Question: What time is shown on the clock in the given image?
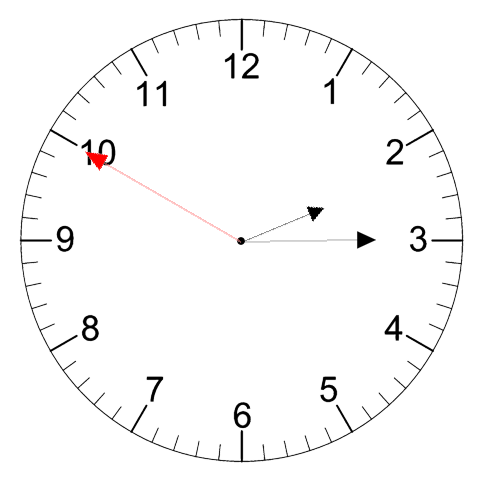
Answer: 02:14:50